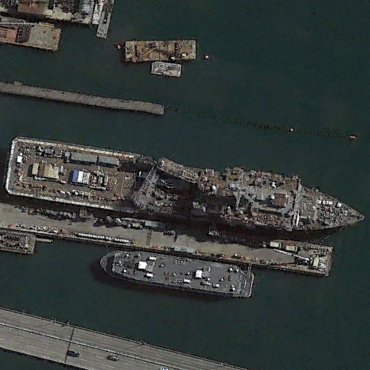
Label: combat